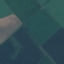
Land use / land cover: AnnualCrop